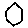
Label: hexagon